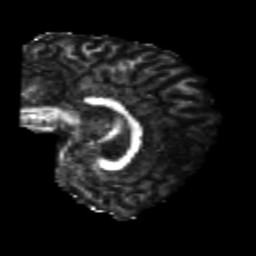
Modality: FA
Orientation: sagittal
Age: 24
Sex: female
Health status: healthy
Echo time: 0.074 s